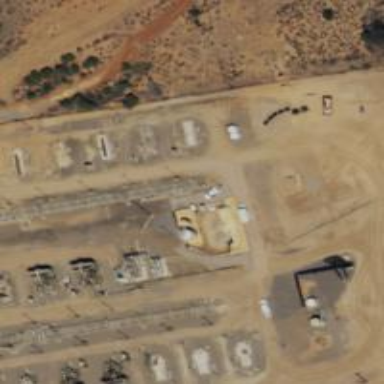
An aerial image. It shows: Storage tank with man-made structure.